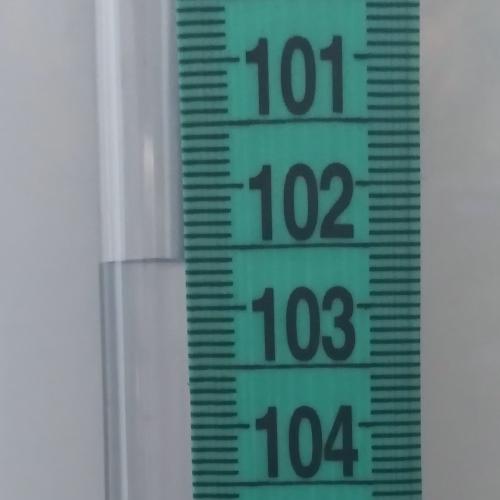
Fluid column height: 102.6 cm